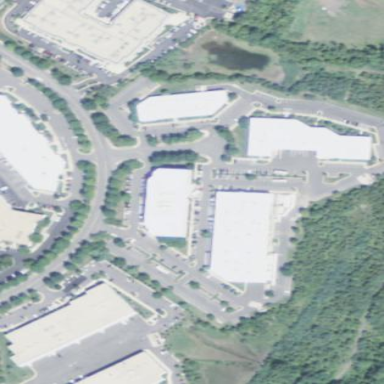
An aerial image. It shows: Commercial area.